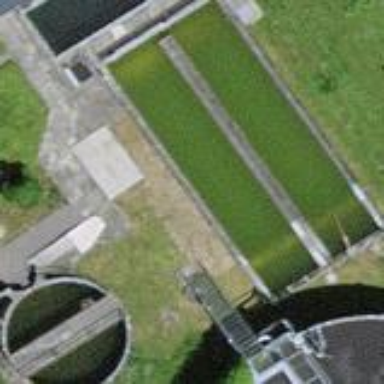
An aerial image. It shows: Image of wastewater.